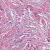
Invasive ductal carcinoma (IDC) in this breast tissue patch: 1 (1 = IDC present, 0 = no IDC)